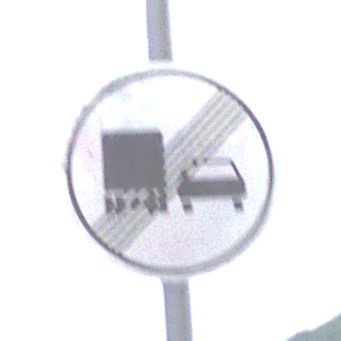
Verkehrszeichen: EndeUeberholverbotKraftfahrzeuge
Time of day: Midday
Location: Outdoor (RoadRail)
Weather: PartlyCloudy
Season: NotSpecified
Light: Natural